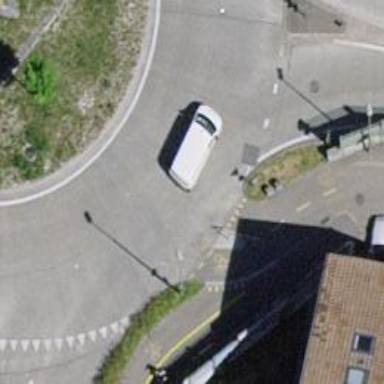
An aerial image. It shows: Road with "give way" sign.